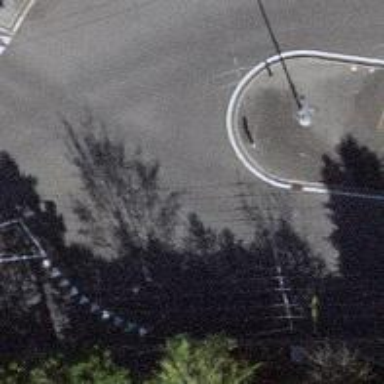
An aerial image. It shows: Primary highway with asphalt surface. It features roundabout junction with designated cycle lane.